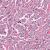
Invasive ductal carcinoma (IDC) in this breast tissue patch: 1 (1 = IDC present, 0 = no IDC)